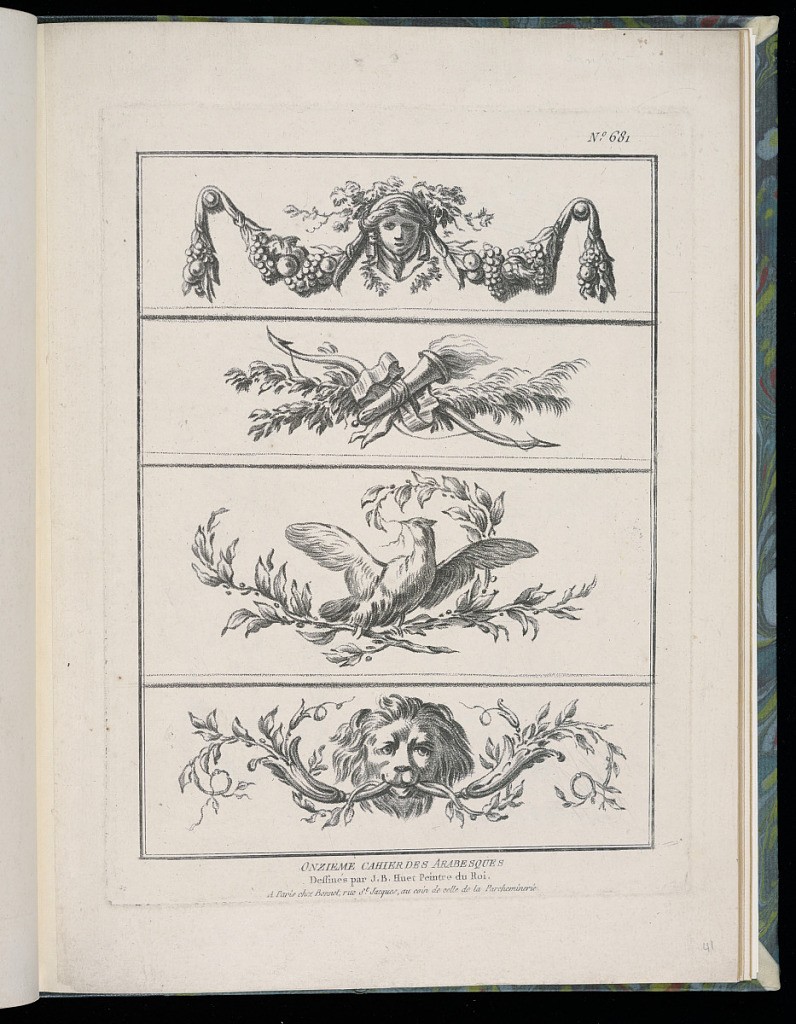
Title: Title Page
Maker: Jean-Baptiste Huet, French, 1745 – 1811
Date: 1776–89
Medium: Crayon manner etching on paper
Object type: Print
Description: Title page and four small ornament designs featuring a mask, festoon of fruit, foliate branches, flaming torch, bow, ribbon, a bird, lion's head, foliate scrolls, and fleurons. The plate is titled and numbered.